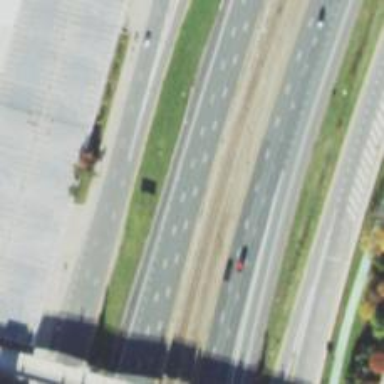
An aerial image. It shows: Motorway junction.